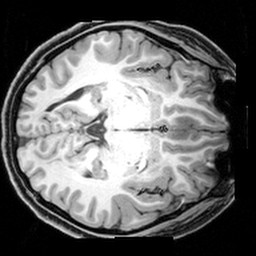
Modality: T1w
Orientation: axial
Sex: female
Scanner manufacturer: siemens
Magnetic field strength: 3 T
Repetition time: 1.9 s
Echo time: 0.00397 s